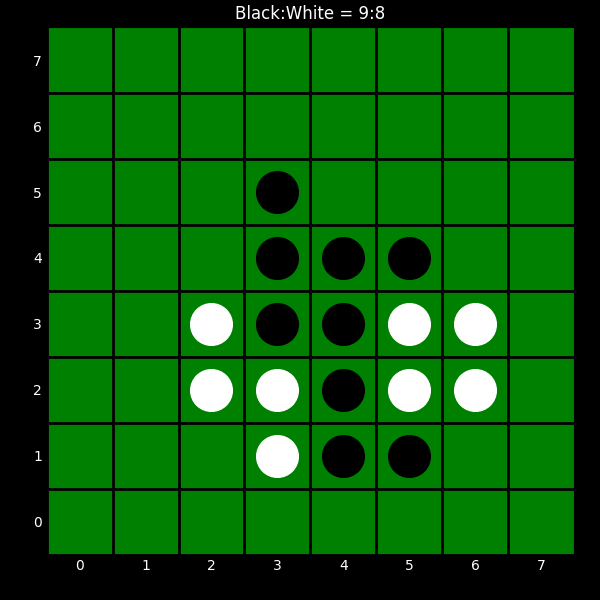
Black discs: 9
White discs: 8